Question: I opened a project (Visual C# - Windows Forms) and profiled it, and got the "hottest" methods. Now I can't understand the results because the hottest method is "collapsed methods without source". How can i understand what to fix if I can't see the method? What should i do?
Here is a pic so you can understand.
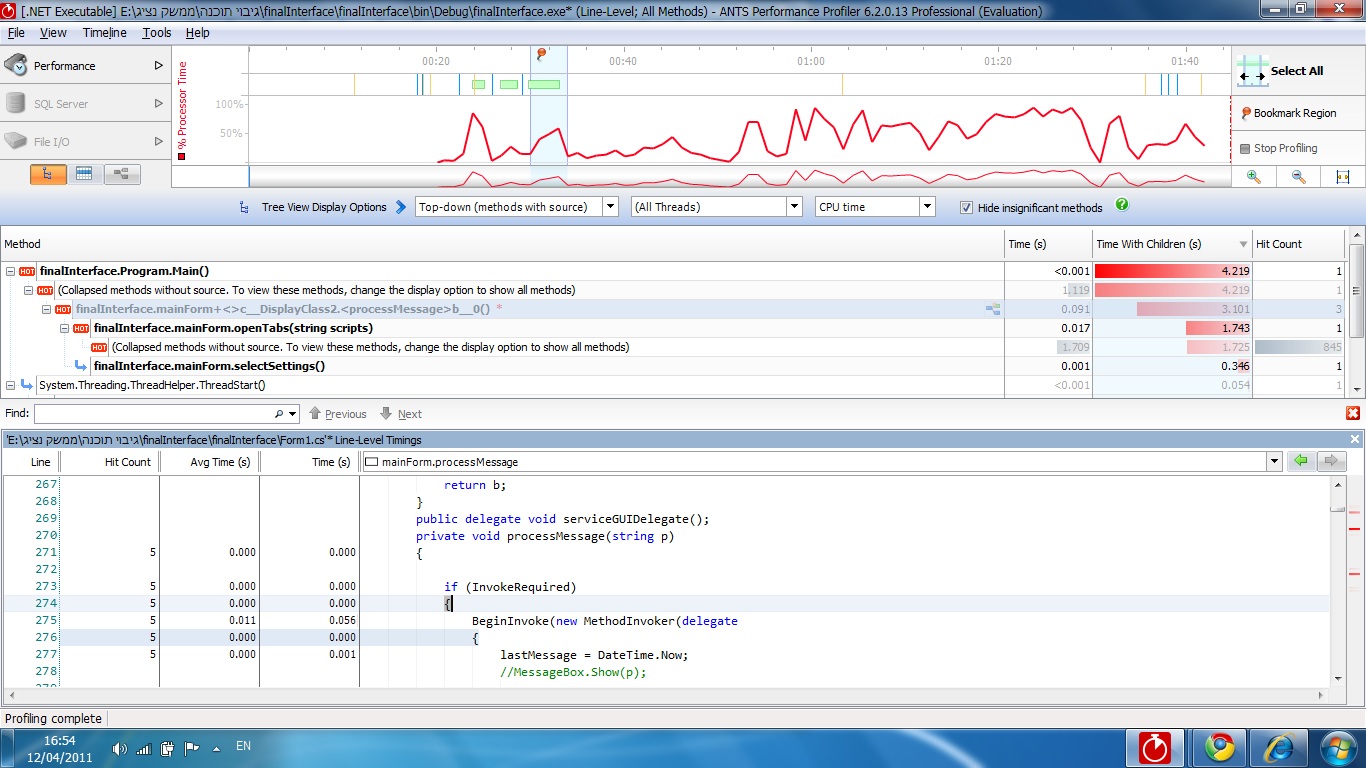
Answer: If you read the screen carefully, you'll notice the following:
> Collapsed methods without source. To view these methods, change the display option to show all methods.
So, try changing the display option to show all methods. That should fix your problem.
Once you know the methods, you'll need to go find them in your source code.